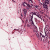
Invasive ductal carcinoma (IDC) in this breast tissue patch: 0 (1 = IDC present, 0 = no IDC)